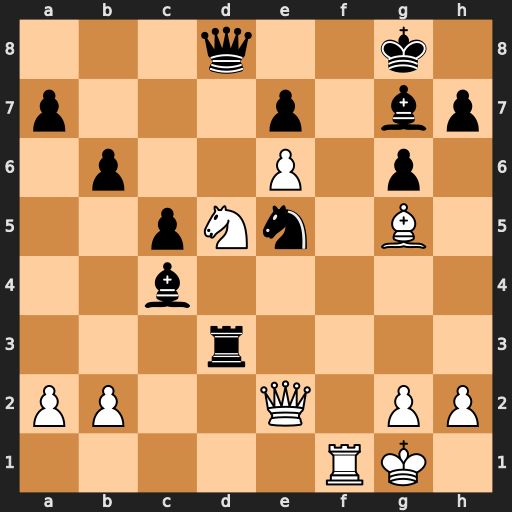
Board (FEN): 3q2k1/p3p1bp/1p2P1p1/2pNn1B1/2b5/3r4/PP2Q1PP/5RK1
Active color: w
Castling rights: -
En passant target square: -
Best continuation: Nxe7+ Kh8 Nxg6+ hxg6 Bxd8